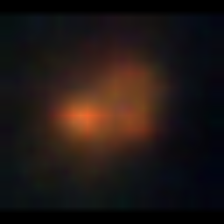
Taxon: NanoPlankton
Group: Other